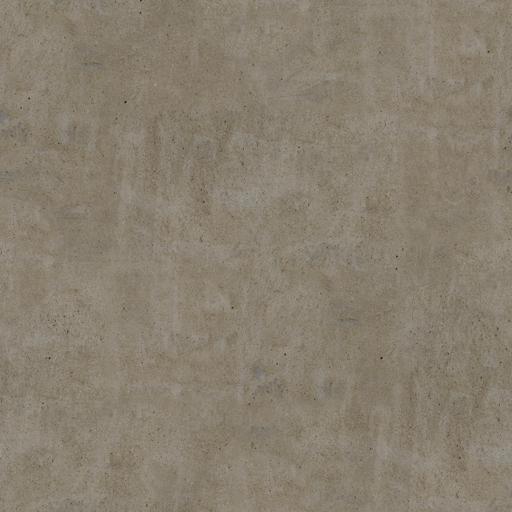
Tags: brown church concrete old plaster sandstone wall